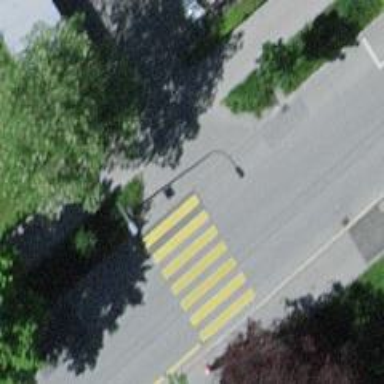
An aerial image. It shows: Footway with asphalt surface and crossing.